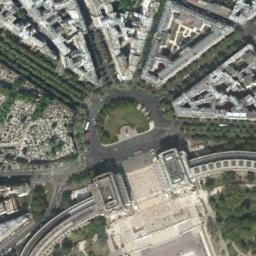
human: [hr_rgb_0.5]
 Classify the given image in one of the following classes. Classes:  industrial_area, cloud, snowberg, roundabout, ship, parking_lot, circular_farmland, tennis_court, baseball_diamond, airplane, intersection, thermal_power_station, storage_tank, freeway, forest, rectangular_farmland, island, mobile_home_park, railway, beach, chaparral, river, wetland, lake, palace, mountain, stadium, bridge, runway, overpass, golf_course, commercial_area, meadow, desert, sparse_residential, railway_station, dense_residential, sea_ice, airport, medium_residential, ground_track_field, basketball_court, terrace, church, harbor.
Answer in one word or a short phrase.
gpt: roundabout